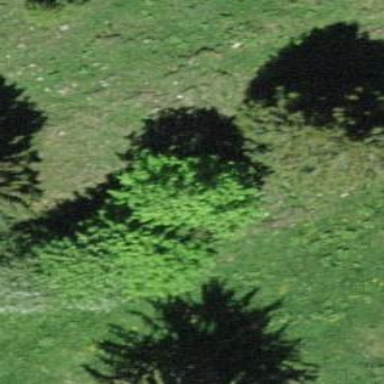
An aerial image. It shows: Forest with mixed leaf types and cycles.